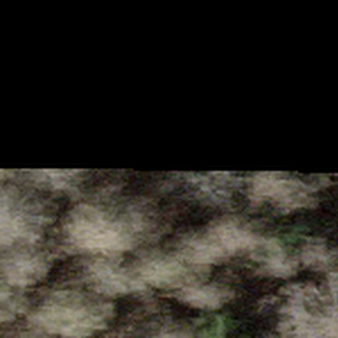
Label: other